Question: I would like to make a select that when you click an option, an image will show next to the form. Nothing from this needs to be sent to the database, it's just for looks.
I've tried searching online but I am only able to find images in the select options, which is not what I'm looking for. I'm also not sure what it should be done with, most likely Javascript. But whatever works would be fine.
Example code (form):
'''
<form>
<select name="optionType">
<option value="" hidden selected> </option>
<option value="1">Option 1</option>
<option value="2">Option 2</option>
<option value="3">Option 3</option>
</select><br>
<input type="submit" name="optionAdd" value="submit"><br>
'''
Example outcome picture:

Mind you I am not looking for it to show after the submit is clicked but simply when the option is selected. Does anyone know how to do this?
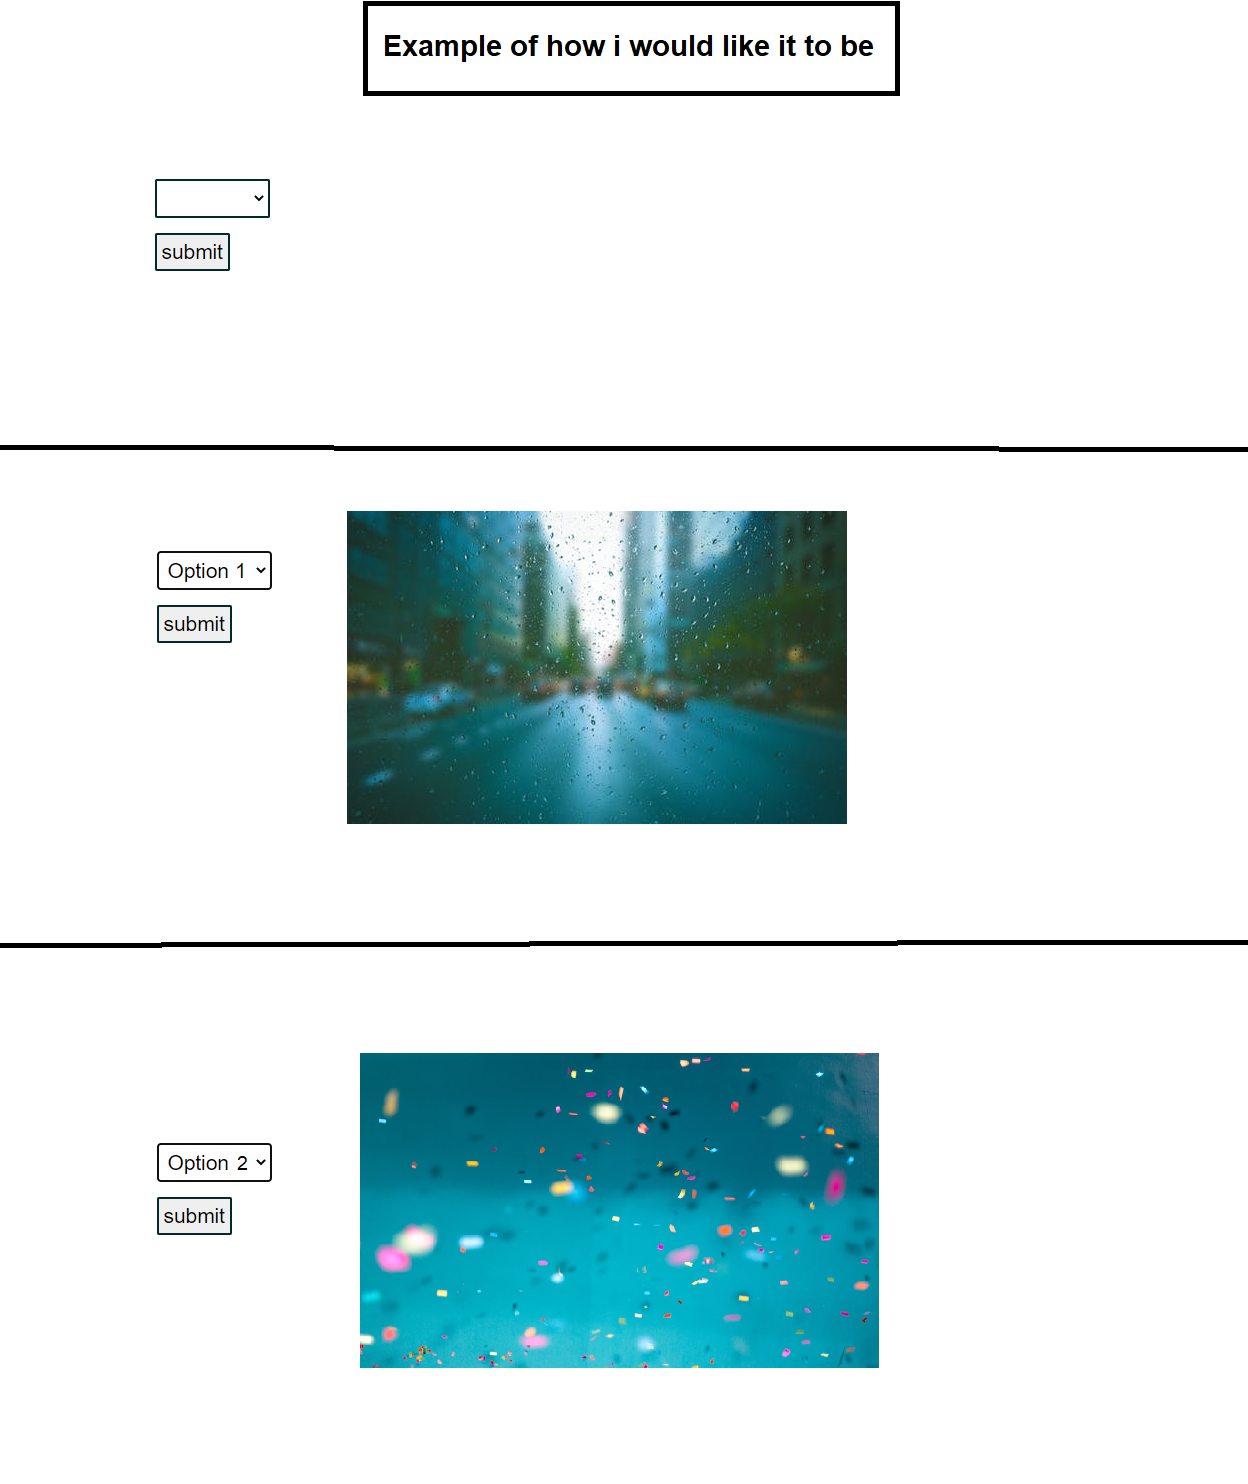
Answer: You can try this code:
HTML
'''
<select name="optionType" onchange="renderImage()" id="selectOption">
<option value="" hidden selected> </option>
<option value="1">Option 1</option>
<option value="2">Option 2</option>
<option value="3">Option 3</option>
</select>
<img id="myImg" src="compman.gif" width="107" height="98">
'''
JS
'''
function renderImage() {
var selected = document.getElementById("selectOption");
var imgUrl = "";
if (selected.value == 1) {
imgUrl = "https://images.unsplash.com/photo-1494253109108-2e30c049369b?ixlib=rb-1.2.1&ixid=eyJhcHBfaWQiOjEyMDd9&w=1000&q=80";
} else if (selected.value == 2) {
imgUrl = "https://images.unsplash.com/photo-1508138221679-760a23a2285b?ixlib=rb-1.2.1&ixid=eyJhcHBfaWQiOjEyMDd9&w=1000&q=80";
} else {
imgUrl = "";
}
document.getElementById("myImg").src = imgUrl;
'''
}
Try this <URL>